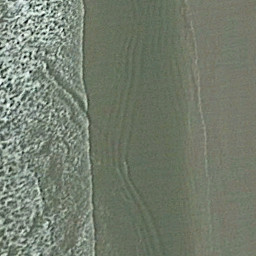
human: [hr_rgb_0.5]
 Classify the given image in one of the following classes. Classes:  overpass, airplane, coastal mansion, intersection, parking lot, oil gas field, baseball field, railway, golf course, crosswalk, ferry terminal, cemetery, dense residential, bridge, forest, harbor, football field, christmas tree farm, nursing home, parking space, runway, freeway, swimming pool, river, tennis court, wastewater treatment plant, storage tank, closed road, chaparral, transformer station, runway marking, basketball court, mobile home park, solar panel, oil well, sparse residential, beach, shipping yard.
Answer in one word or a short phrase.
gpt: beach